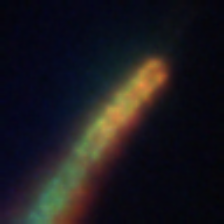
Taxon: Guinardia
Group: Diatoms